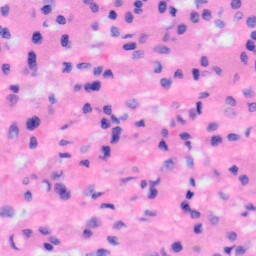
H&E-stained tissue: Liver